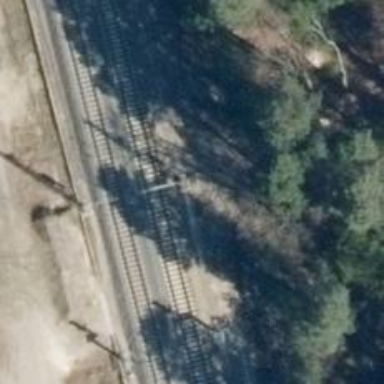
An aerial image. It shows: Solitary milestone along the railway.